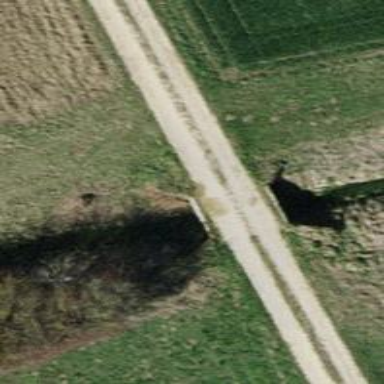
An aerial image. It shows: Culvert tunnel.